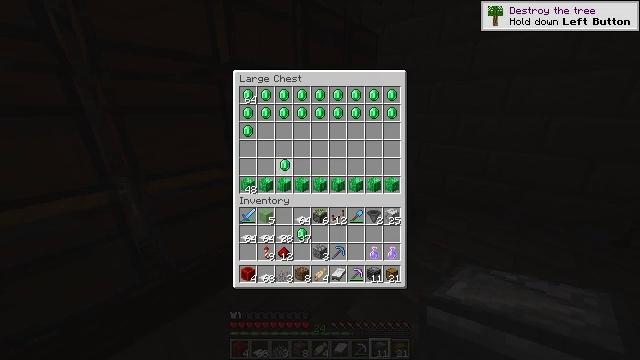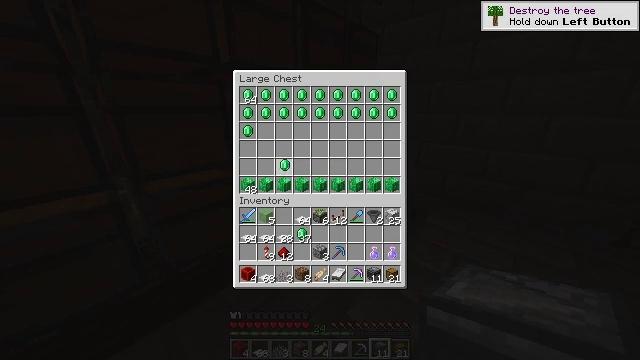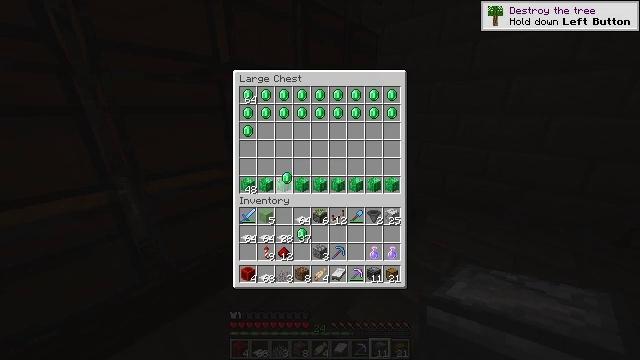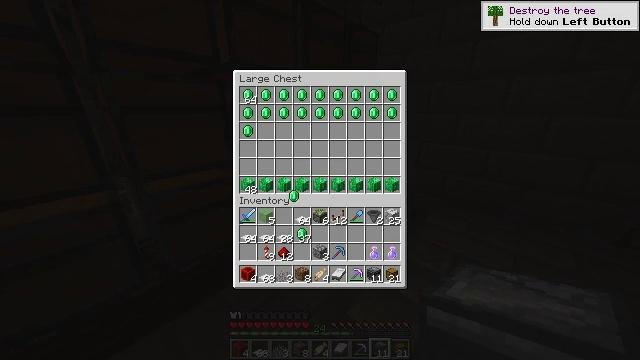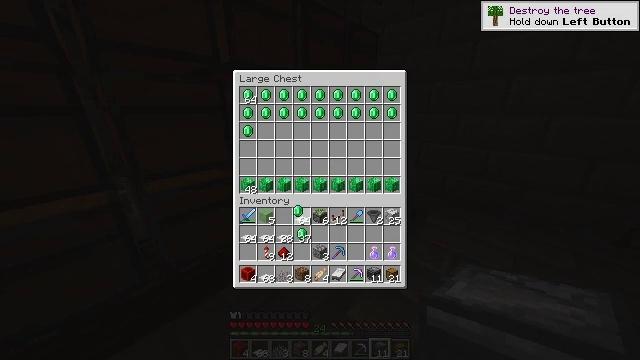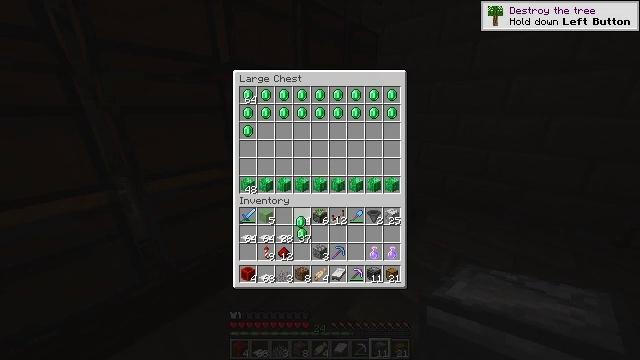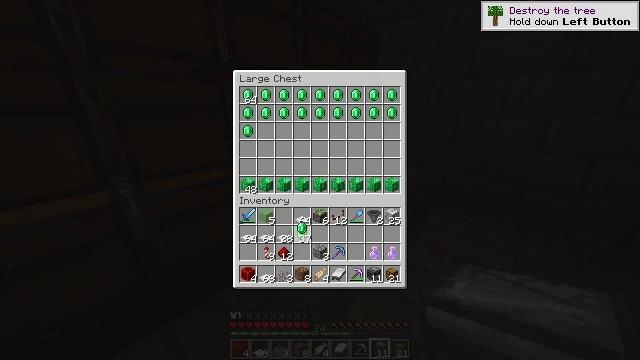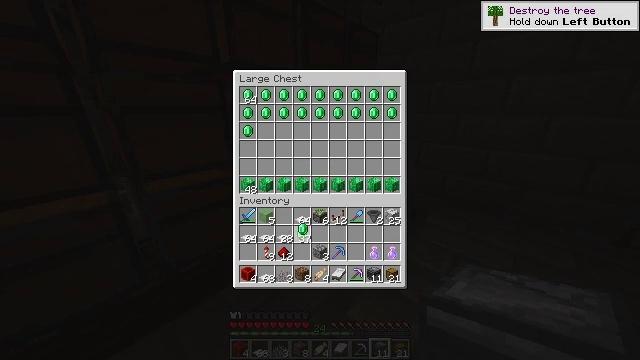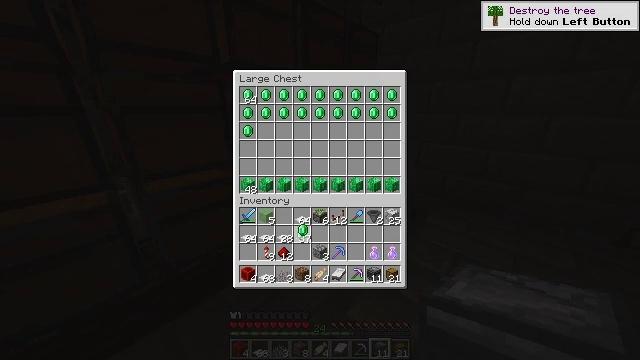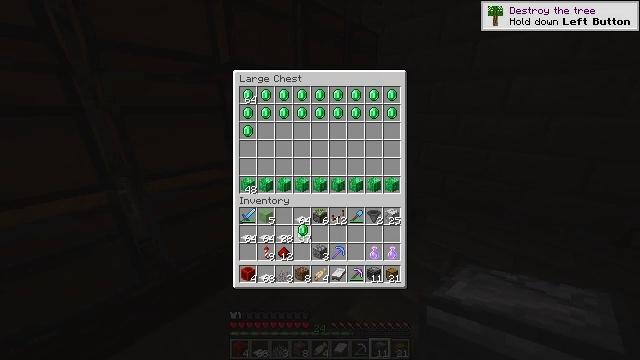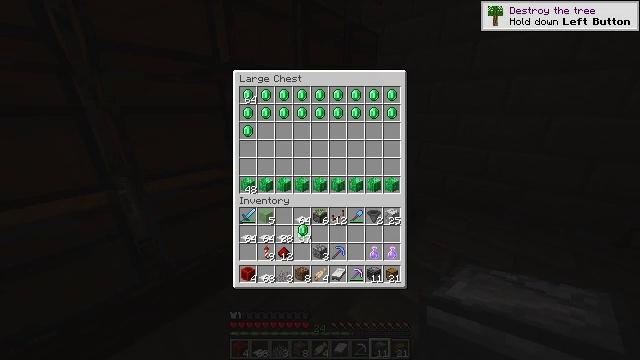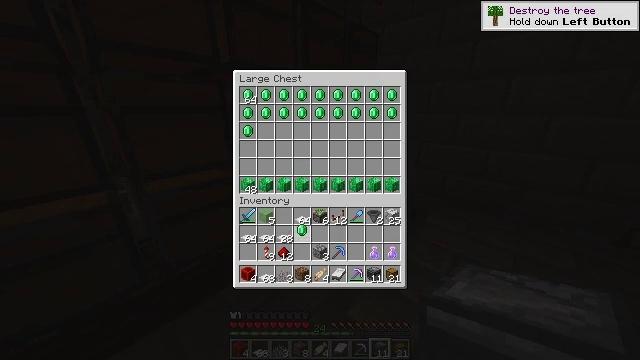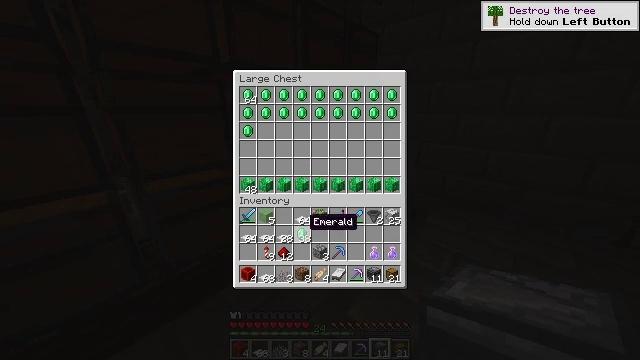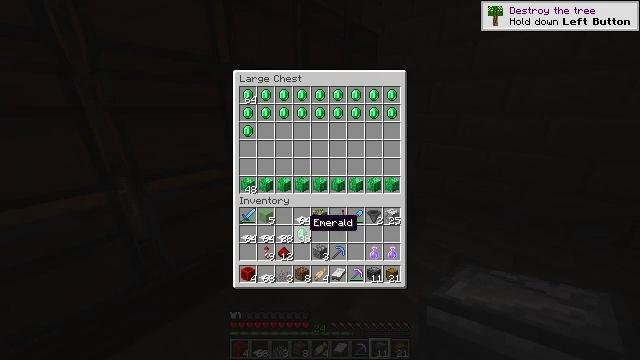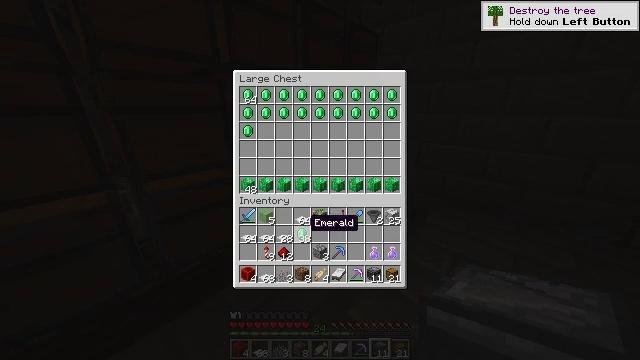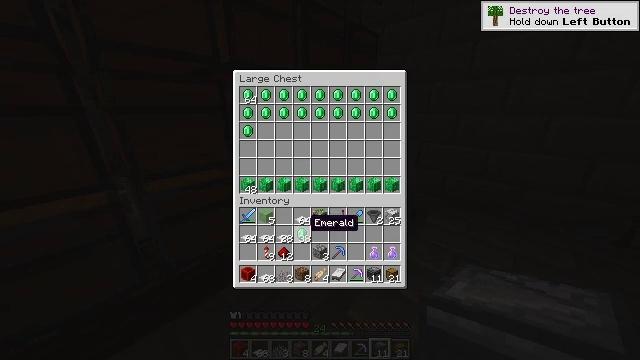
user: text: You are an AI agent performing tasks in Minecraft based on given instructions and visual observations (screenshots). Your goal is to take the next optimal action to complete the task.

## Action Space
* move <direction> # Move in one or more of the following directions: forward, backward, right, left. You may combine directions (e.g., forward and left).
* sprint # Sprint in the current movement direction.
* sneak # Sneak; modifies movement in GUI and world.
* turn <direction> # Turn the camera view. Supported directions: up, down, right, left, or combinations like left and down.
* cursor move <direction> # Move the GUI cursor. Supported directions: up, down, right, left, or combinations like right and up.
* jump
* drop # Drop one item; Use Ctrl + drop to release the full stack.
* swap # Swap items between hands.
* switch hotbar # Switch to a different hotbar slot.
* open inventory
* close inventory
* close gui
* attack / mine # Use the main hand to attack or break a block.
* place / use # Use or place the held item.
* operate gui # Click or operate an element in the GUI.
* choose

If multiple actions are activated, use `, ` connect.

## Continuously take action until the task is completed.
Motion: motion action
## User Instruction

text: Open the crafting table to craft redstone.
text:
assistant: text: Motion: operate gui
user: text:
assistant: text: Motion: cursor move down
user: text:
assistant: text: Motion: cursor move right and down
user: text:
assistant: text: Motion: cursor move down
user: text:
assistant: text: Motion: cursor move down
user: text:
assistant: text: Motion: no_op
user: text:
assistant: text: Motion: no_op
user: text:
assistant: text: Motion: no_op
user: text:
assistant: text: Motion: no_op
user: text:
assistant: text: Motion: operate gui
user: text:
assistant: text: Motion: operate gui
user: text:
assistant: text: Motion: no_op
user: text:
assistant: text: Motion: no_op
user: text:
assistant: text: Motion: no_op
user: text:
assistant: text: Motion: no_op
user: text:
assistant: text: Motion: cursor move up
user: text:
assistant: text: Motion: cursor move up
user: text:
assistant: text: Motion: cursor move left and up
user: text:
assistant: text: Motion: cursor move left and up
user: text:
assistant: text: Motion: cursor move up
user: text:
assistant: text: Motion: cursor move up
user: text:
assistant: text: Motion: no_op
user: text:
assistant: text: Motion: cursor move left and up
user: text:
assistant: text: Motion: cursor move up
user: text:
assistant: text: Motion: no_op
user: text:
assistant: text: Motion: no_op
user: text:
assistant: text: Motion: no_op
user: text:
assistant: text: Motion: operate gui
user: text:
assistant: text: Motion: operate gui
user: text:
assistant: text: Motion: no_op